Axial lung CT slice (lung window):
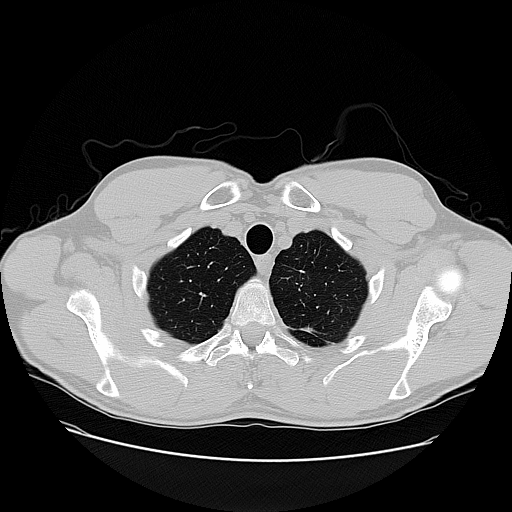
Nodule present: no